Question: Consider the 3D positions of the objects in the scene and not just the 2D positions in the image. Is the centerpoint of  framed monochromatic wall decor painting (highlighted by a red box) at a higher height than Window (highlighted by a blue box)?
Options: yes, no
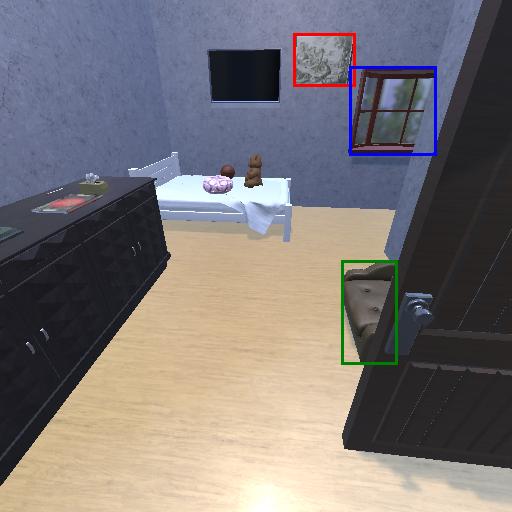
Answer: yes